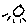
Label: sun